Question: I want to try the new Apple Watch OS2.
- - -
The Watch App never launches. I get this error message in Xcode after around 5 minutes.

I didn't add any Swift code yet. All I did was add the target and did the above steps.
Anyone else facing similar situations?
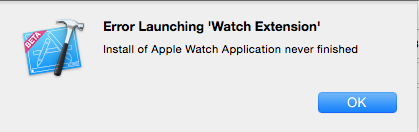
Answer: I was able to finally get the app on the simulator by going into the Apple Watch app on the iPhone simulator and toggle the switch back and forth.